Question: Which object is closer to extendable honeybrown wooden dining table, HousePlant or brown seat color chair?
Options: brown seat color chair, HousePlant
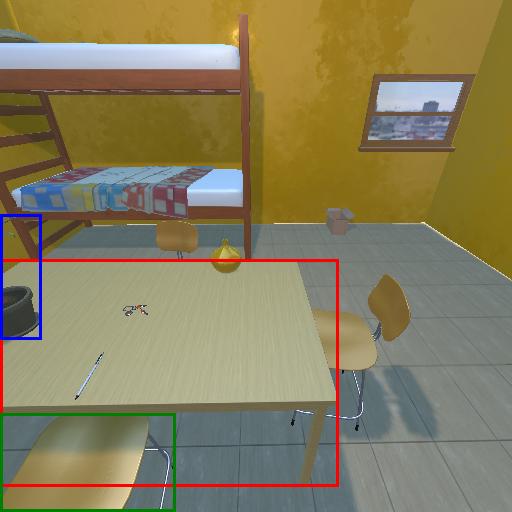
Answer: brown seat color chair